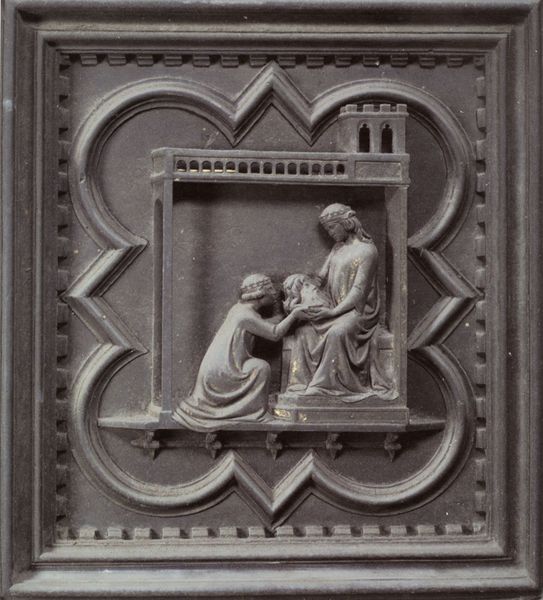
Titel: Südportal
Künstler: Andrea Pisano
Standort: Florenz, Baptisterium (EU - I - Toskana)
Schlagwörter: kopf, mann, menschen, frau, profil, stuhl, tür, ornament, diener, geköpft, haupt, johannes, mord, rahmen, salome, spitze, tod, tot, täufer, sitzend, kind, mutter, vater, diadem, rund, turm, relief, holzschnitt, bogen, verzierung, bronze, plastik, arkade, burg, form, knien, fliese, jesus, mittelalter, baldachin, herrscherin, königin, anbeten, maria, bote, quadrat, viereck, mittelalterlich, zinne, kassette, koüf, ghiberti, vierpass, trum, fließe, fra, delila, samson, türrelief, darreichen, klopf, kopfgeldjäger, rahmen haus innenraum